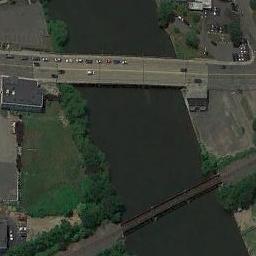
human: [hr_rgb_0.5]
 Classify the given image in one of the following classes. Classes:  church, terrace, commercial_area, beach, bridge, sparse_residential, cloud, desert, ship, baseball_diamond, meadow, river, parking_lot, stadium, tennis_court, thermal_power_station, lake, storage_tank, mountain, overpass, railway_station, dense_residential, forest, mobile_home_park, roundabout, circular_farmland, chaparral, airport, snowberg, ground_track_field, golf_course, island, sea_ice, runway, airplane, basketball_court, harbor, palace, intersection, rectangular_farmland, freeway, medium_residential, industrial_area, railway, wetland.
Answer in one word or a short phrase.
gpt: bridge